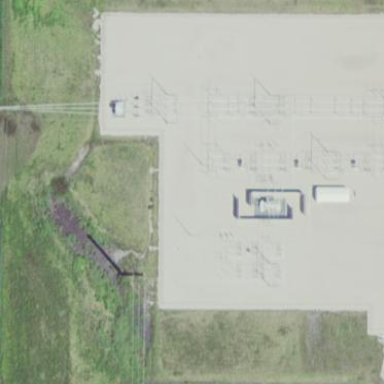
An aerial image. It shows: Outdoor power substation at the transmission level.